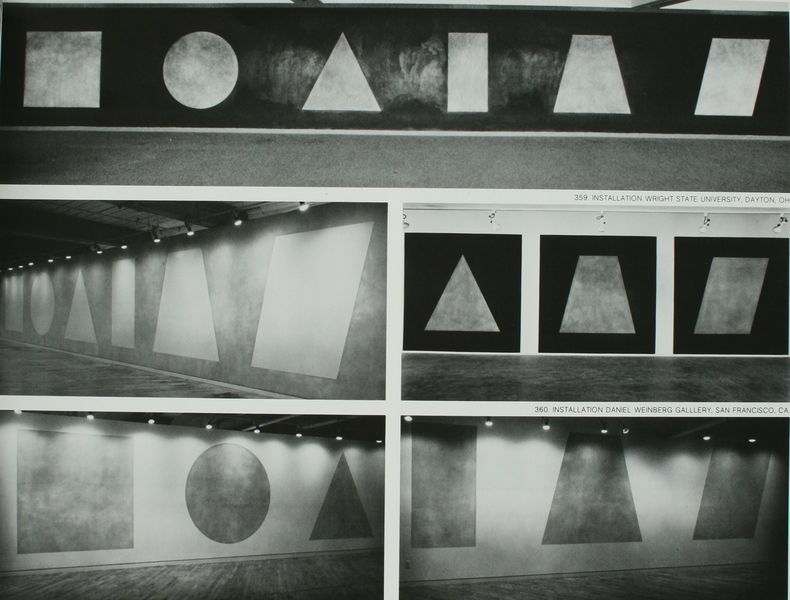
Titel: Diverse Installationen - Geometric figures
Künstler: Sol Lewitt
Schlagwörter: schatten, weiß, dreieck, licht, schwarz, wand, kreis, schrift, fußboden, formen, beleuchtung, wandmalerei, lichteinfall, fotografie, rechtecke, wände, rechteck, schwarz weiß, kreise, quadrate, raute, rauten, fresko, dreiecke, geometrie, lewitt, quadrat, installation, rhombus, sol lewitt, strahler, schwarz weiß fotografie, rhomben, rhombe, dayton, ohio, universität dayton